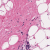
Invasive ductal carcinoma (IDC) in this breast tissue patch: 0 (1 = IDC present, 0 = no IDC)